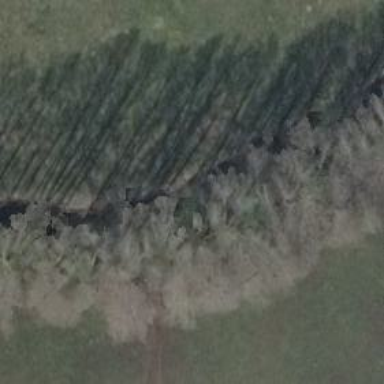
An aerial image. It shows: Row of deciduous broadleaved trees.